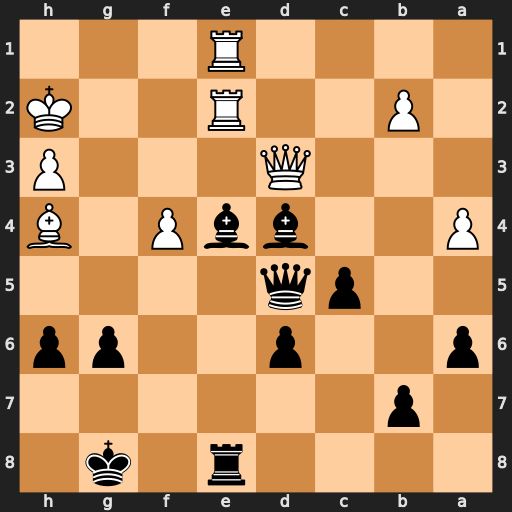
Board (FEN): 4r1k1/1p6/p2p2pp/2pq4/P2bbP1B/3Q3P/1P2R2K/4R3
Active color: b
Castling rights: -
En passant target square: -
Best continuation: Bg1+ Kxg1 Qxd3